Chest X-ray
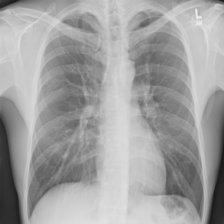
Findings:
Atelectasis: negative
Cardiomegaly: negative
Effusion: negative
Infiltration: negative
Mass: negative
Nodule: negative
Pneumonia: negative
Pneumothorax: negative
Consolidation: negative
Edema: negative
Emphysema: negative
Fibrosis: positive
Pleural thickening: negative
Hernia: negative